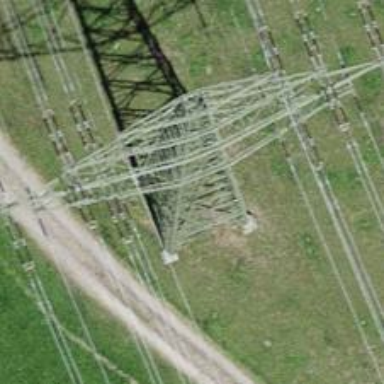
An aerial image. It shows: Power tower.